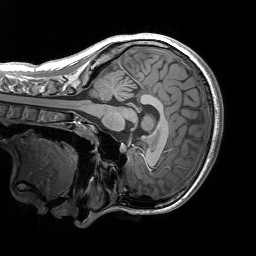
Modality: T1w
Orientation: sagittal
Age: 23